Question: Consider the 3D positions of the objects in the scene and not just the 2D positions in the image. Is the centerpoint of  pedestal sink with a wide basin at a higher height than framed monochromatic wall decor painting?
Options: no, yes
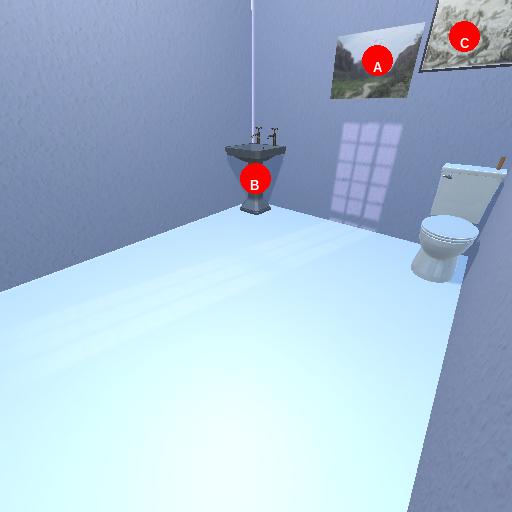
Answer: no